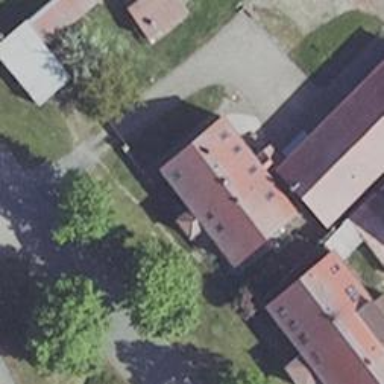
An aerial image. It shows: Residential building.